Question: I'm trying to truncate a column that I have created in my query to display only 15 characters, however I don't know how to. In a table (yes), in a query (no).
How would I write my code to do this? Here's the code:
'''
(SELECT CONCAT(StudLName, ',',UPPER(StudFName)) AS StudentName FROM STUDENT);
'''
Current result:

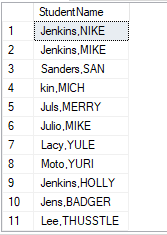
Answer: I think this is what you want:
'''
(SELECT LEFT(CONCAT(StudLName, ',',UPPER(StudFName)),15) AS StudentName FROM STUDENT);
'''